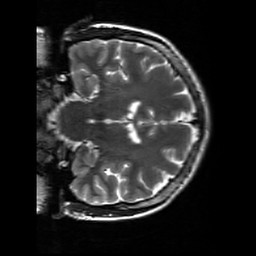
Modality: T2w
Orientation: coronal
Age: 32
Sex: female
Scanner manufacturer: siemens
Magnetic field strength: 3 T
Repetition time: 7 s
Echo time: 0.09 s